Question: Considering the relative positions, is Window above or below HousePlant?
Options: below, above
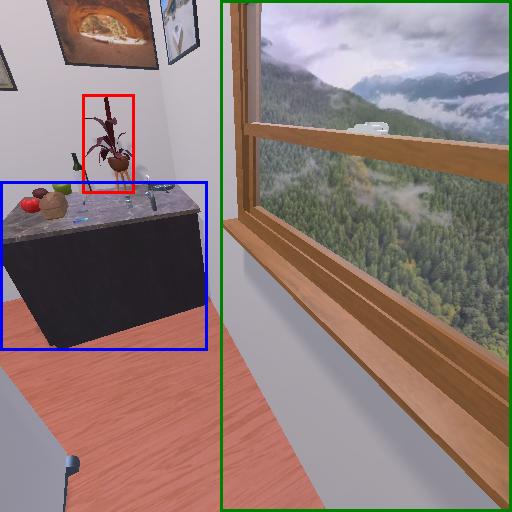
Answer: below